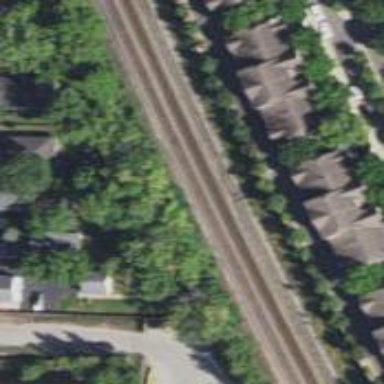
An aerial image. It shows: Railway siding with rails.